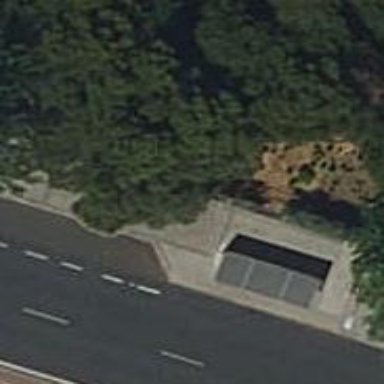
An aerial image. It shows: Bus stop with sheltered platform for public transport.